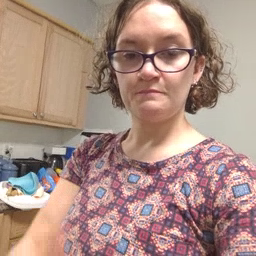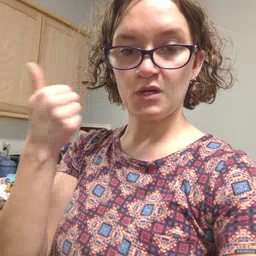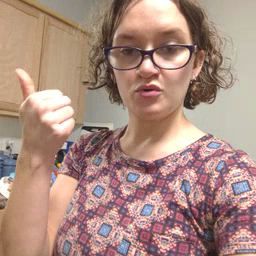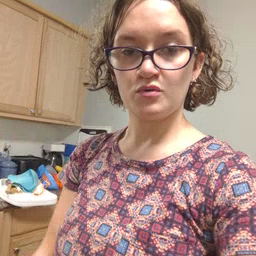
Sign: better